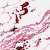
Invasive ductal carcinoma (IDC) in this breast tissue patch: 0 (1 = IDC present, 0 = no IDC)